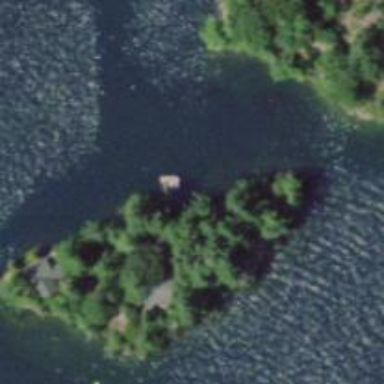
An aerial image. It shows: Islet covered with woodland.